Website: walmart
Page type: account-selection
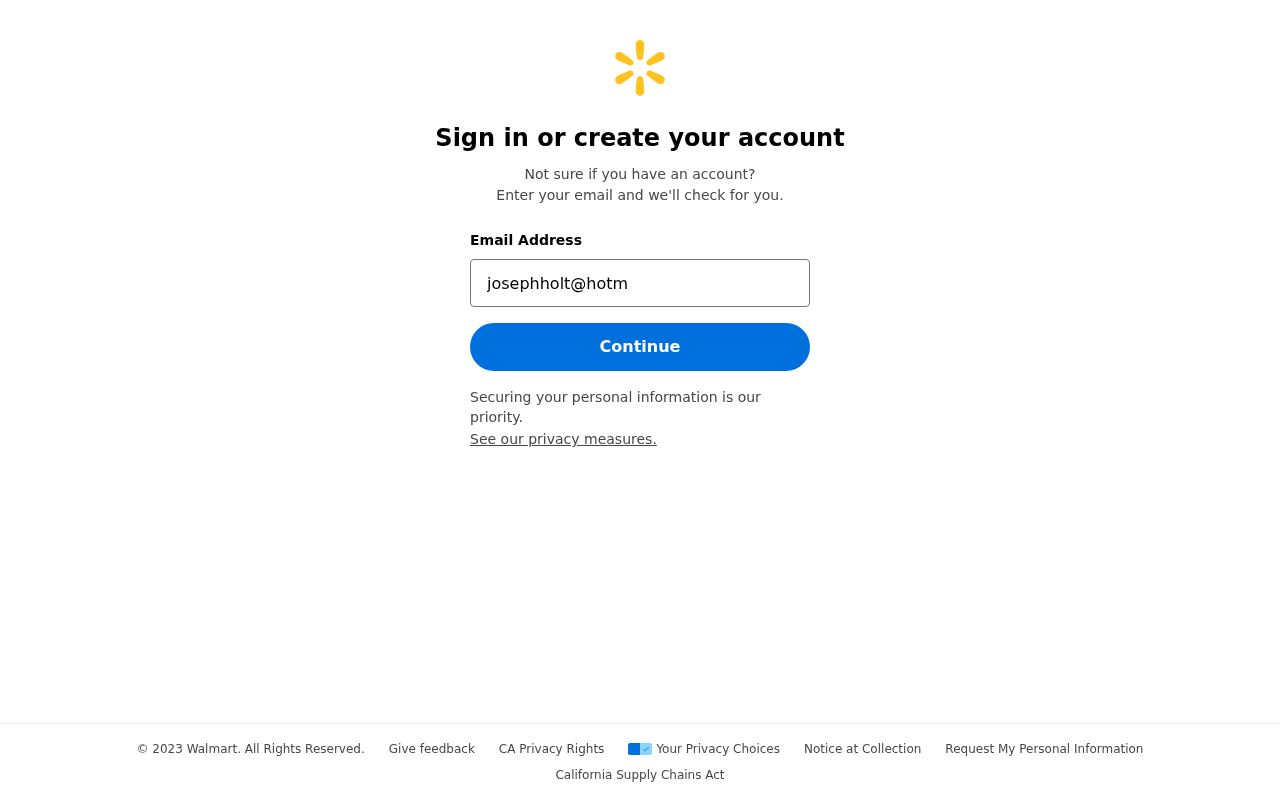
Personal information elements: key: PII_EMAIL
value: josephholt@hotmail.com